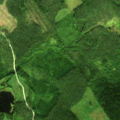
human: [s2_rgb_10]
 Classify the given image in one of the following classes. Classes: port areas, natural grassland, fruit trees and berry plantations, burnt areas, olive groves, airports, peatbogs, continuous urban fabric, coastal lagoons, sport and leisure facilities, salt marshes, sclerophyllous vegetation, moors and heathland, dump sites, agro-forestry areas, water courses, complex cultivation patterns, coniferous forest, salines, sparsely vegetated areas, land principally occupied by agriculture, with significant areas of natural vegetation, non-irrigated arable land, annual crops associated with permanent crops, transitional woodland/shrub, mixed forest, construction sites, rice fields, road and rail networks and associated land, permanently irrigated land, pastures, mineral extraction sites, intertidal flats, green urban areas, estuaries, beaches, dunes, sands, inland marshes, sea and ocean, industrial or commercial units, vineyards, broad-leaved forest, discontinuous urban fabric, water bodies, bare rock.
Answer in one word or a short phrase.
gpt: coniferous forest, mixed forest, transitional woodland/shrub, water bodies